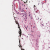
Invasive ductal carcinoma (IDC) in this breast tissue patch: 0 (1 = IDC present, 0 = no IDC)